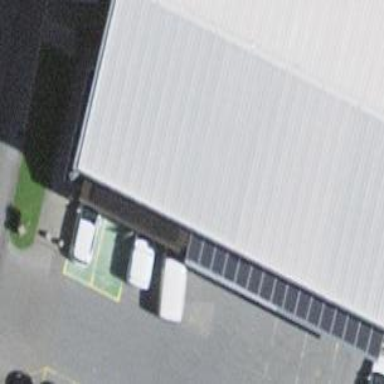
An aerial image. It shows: Charging station.